Question: I want to draw a simple curved line between two points. More specifically, the top left and bottom right corner of an image of arbitrary size.
I tried using imagearc, but apparently that's not what I'm looking for.
To illustrate what I mean:

I can't find any function to help me along, so any help would be appreciated :)
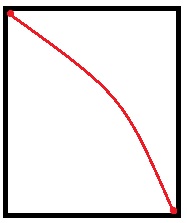
Answer: I solved it using imagearc after all.
The trick is to set the bottom left corner as the center, -90deg start angle, 0deg end angle and double the size of the image:
'''
//GET VARS
$width = $_GET['width'];
$height = $_GET['height'];
//CREATE IMGS
$image = imagecreatetruecolor($width, $height);
$color = imagecolorallocate($image, 255, 0, 0);
imagearc( $image,
0, 0, //center point = bottom-left corner
$width*2, $height*2, //size = image size * 2
-90, //top left
0, //bottom right
$color);
//OUTPUT IMAGE
header('Content-Type: image/png');
imagepng($image);
//DESTROY IMAGE
imagedestroy($image);
'''
Looks like this:
<URL>